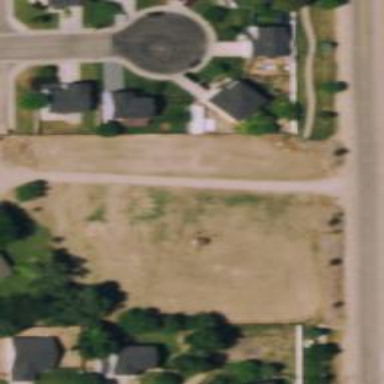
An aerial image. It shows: Driveway.